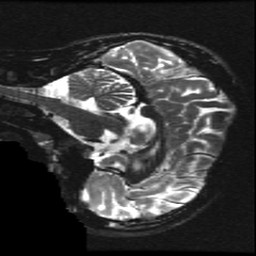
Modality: T2w
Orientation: sagittal
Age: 10
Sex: female
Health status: ill
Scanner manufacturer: ge
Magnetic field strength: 3 T
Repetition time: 7.5 s
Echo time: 0.1015 s